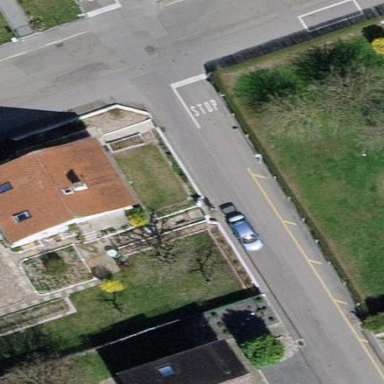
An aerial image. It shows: Detached building with gabled roof.